Field crop: maize
Growth stage: 2
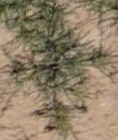
Species: salsola